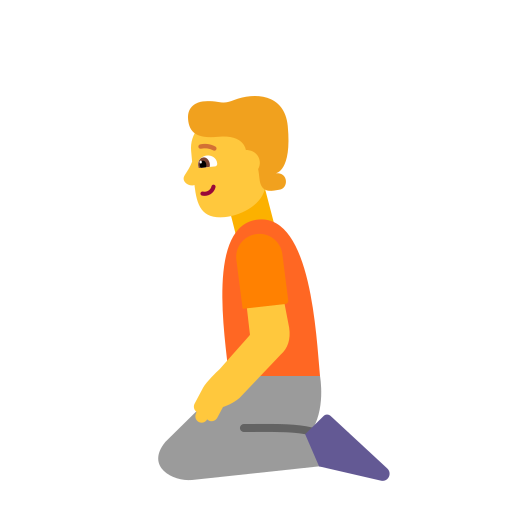
person kneeling flat default